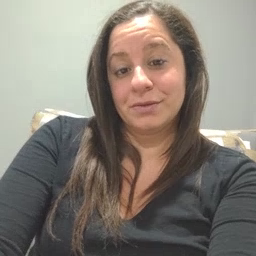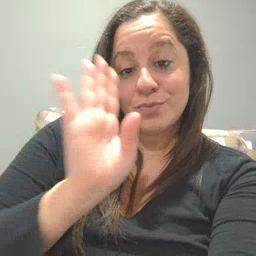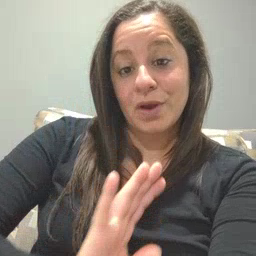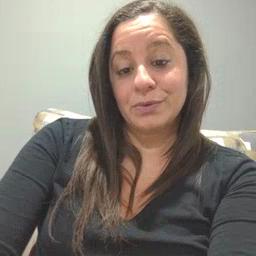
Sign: brown